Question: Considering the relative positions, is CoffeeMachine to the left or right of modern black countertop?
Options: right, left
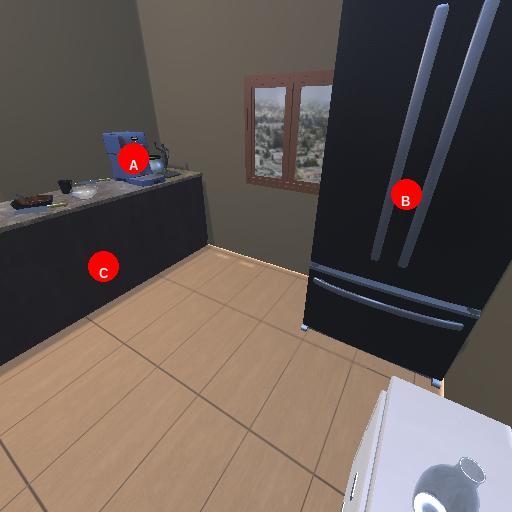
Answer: right